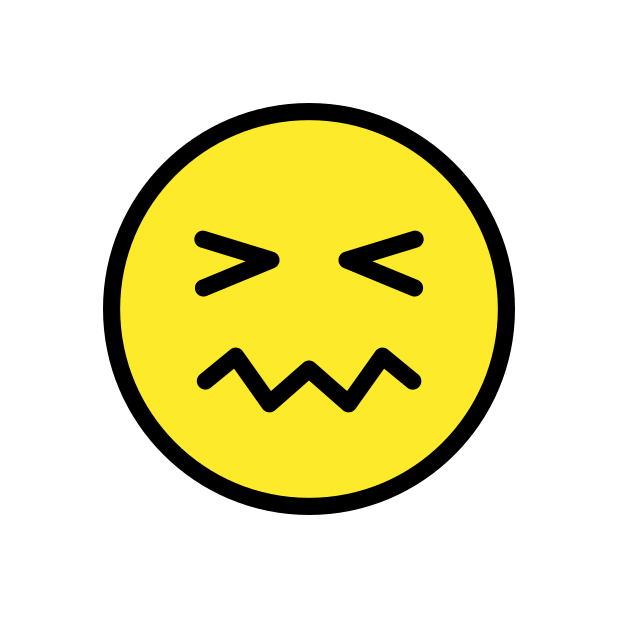
Emoji: 😖
Name: confounded face
Unicode: 0x1f616